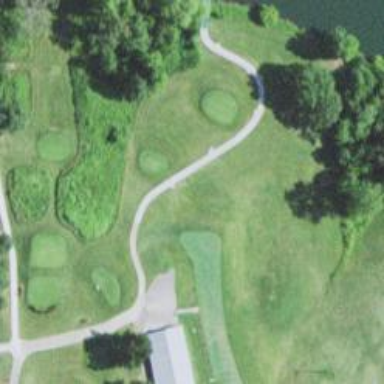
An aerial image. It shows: Service road used as golf cart path.